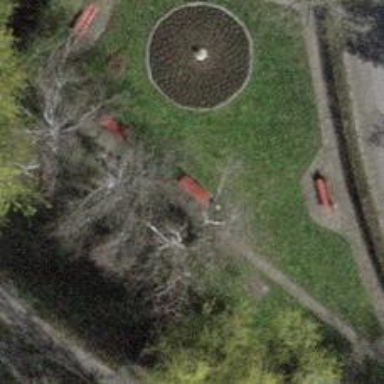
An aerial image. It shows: Red bench.